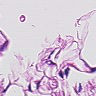
Metastatic tissue present: no